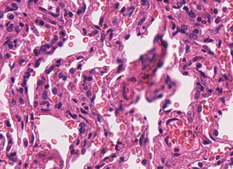
Tumor epithelial tissue: no
Tumor-associated stroma tissue: no
Normal tissue: yes